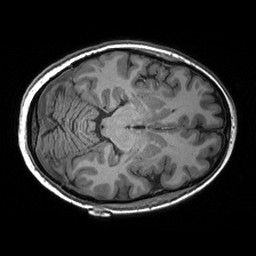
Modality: T1w
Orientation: axial
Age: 29
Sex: female
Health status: healthy
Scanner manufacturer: siemens
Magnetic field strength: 3 T
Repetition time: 2.53 s
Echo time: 0.00288 s